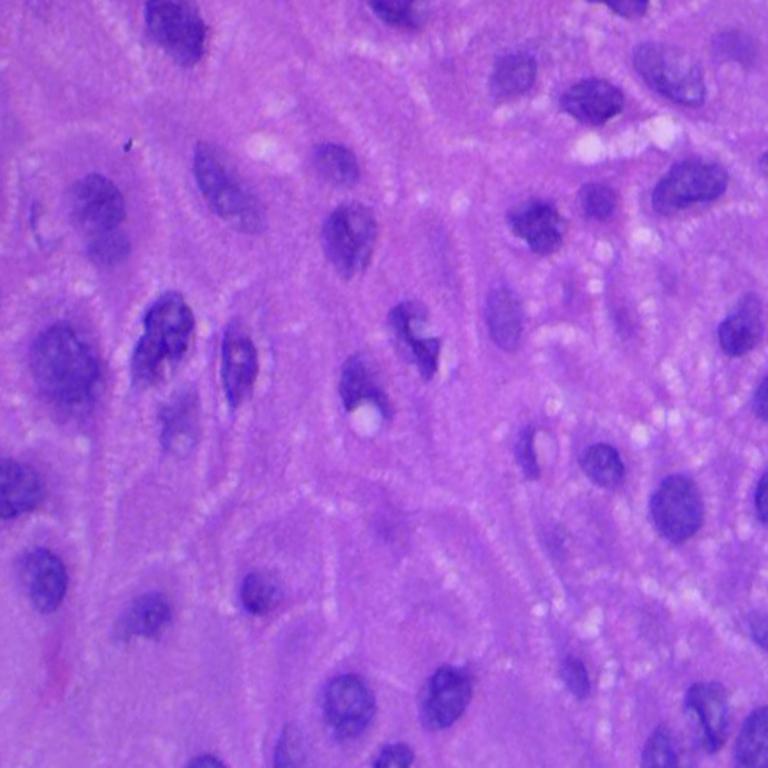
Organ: lung
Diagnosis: squamous carcinomas